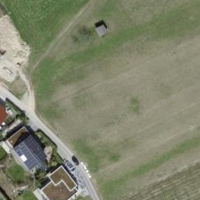
EUNIS habitat code: 52
Species observed at this site:
Lathyrus vernus
Cymbalaria muralis